Aerial crown-view tile of a tropical tree (Barro Colorado Island, Panama), acquired 20250818:
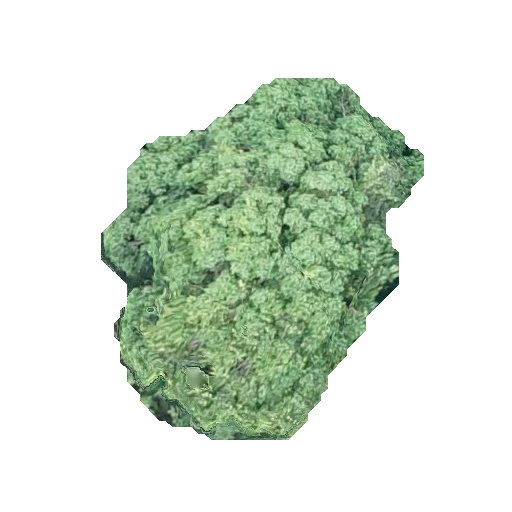
Species: Ocotea leptobotra
GBIF accepted scientific name: Ocotea leptobotra
Crown area: 115.481 m²